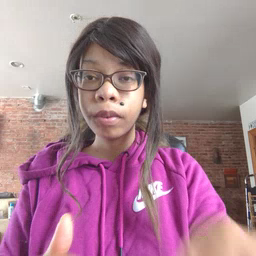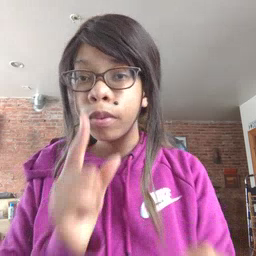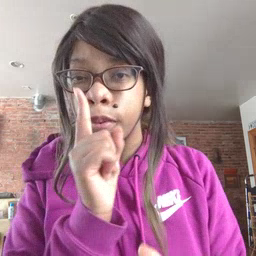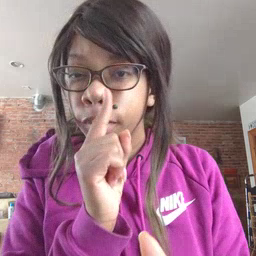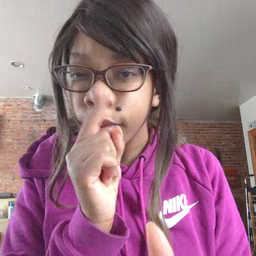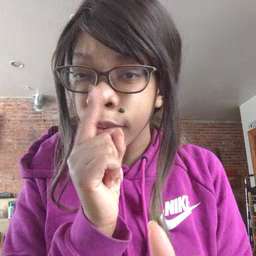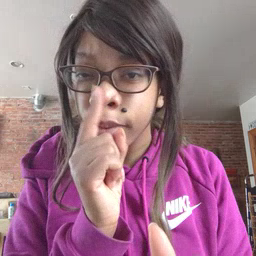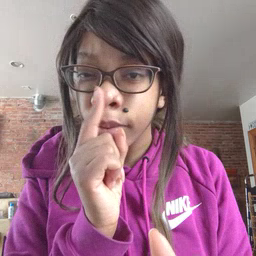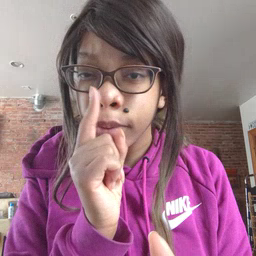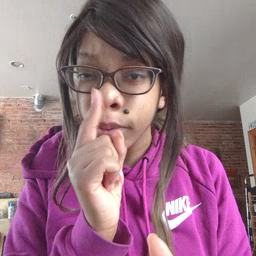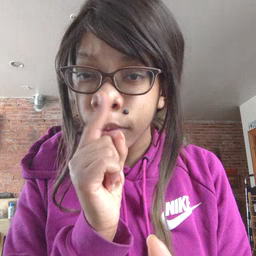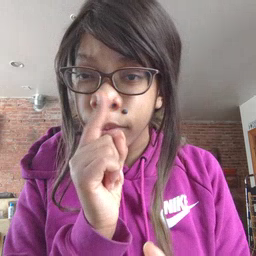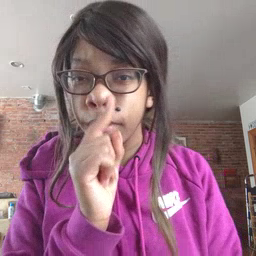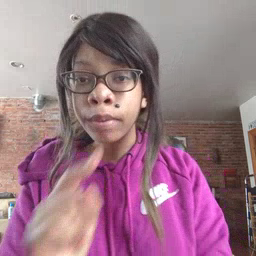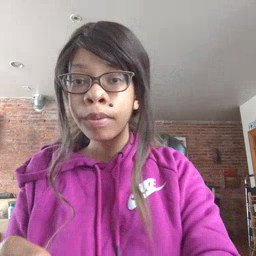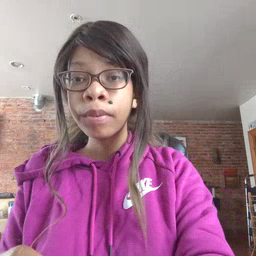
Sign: mouse